Question:
I have tried to make this small form in Android, but have not been able to make the space in the third and fourth rows.
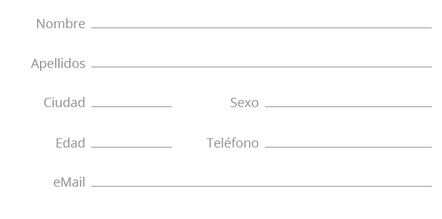
Answer: Something like this :
'''
<?xml version="1.0" encoding="utf-8"?>
<RelativeLayout xmlns:android="http://schemas.android.com/apk/res/android"
android:orientation="vertical" android:layout_width="match_parent"
android:layout_height="match_parent">
<TextView
android:id="@+id/text"
android:layout_width="wrap_content"
android:layout_height="wrap_content"
android:text="Apellidos"/>
<EditText
android:id="@+id/editText"
android:layout_toRightOf="@+id/text"
android:layout_width="match_parent"
android:layout_height="wrap_content"
android:hind="Apellidos"/>
<LinearLayout
android:layout_below="@+id/editText"
android:orientation="horizontal"
android:layout_width="match_parent"
android:layout_height="wrap_content">
<RelativeLayout
android:layout_weight="1"
android:layout_marginRight="20dp"
android:layout_width="wrap_content"
android:layout_height="wrap_content">
<TextView
android:id="@+id/text2"
android:layout_width="wrap_content"
android:layout_height="wrap_content"
android:layout_centerVertical="true"
android:text="Ciudad"/>
<EditText
android:layout_toRightOf="@+id/text2"
android:layout_width="match_parent"
android:layout_height="wrap_content"
android:hind="Apellidos"/>
</RelativeLayout>
<RelativeLayout
android:layout_marginLeft="20dp"
android:layout_weight="1"
android:layout_width="wrap_content"
android:layout_height="wrap_content">
<TextView
android:id="@+id/text3"
android:layout_width="wrap_content"
android:layout_height="wrap_content"
android:layout_centerVertical="true"
android:text="Ciudad"/>
<EditText
android:layout_toRightOf="@+id/text3"
android:layout_width="match_parent"
android:layout_height="wrap_content"
android:hind="Apellidos"/>
</RelativeLayout>
</LinearLayout>
</RelativeLayout>
'''
Edit :
'''
<?xml version="1.0" encoding="utf-8"?>
<RelativeLayout xmlns:android="http://schemas.android.com/apk/res/android"
android:orientation="vertical" android:layout_width="match_parent"
android:layout_height="match_parent">
<LinearLayout
android:id="@+id/name"
android:orientation="vertical"
android:gravity="right"
android:layout_width="wrap_content"
android:layout_height="match_parent">
<TextView
android:id="@+id/text"
android:padding="10dp"
android:layout_width="wrap_content"
android:layout_height="wrap_content"
android:text="Apellidos"/>
<TextView
android:id="@+id/text1"
android:padding="10dp"
android:layout_width="wrap_content"
android:layout_height="wrap_content"
android:text="Apelli"/>
</LinearLayout>
<LinearLayout
android:id="@+id/value"
android:orientation="vertical"
android:layout_toRightOf="@+id/name"
android:layout_width="match_parent"
android:layout_height="match_parent">
<EditText
android:id="@+id/editText"
android:layout_width="match_parent"
android:layout_height="wrap_content"
android:layout_toRightOf="@+id/text"
android:hind="Apellidos" />
<LinearLayout
android:orientation="horizontal"
android:layout_width="match_parent"
android:layout_height="wrap_content">
<EditText
android:layout_weight="2"
android:layout_toRightOf="@+id/text2"
android:layout_width="0dp"
android:layout_height="wrap_content"
android:layout_marginRight="10dp"
android:hind="Apellidos"/>
<TextView
android:layout_marginLeft="10dp"
android:layout_weight="1"
android:id="@+id/text2"
android:layout_width="0dp"
android:layout_height="wrap_content"
android:text="Ciudad"/>
<EditText
android:layout_weight="2"
android:layout_toRightOf="@+id/text2"
android:layout_width="0dp"
android:layout_height="wrap_content"
android:hind="xyz"/>
</LinearLayout>
</LinearLayout>
'''